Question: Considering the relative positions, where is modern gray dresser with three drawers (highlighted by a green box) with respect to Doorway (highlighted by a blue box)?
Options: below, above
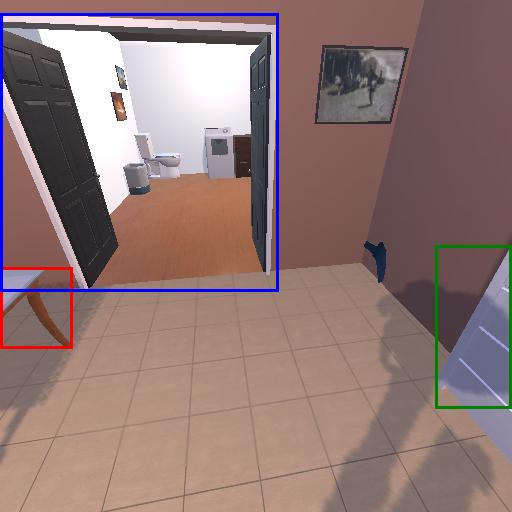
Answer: below